Interaction volume radius: 10 \u00c5
Interaction volume height: 10 \u00c5
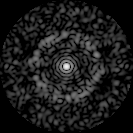
Disorder parameter: 0.8204